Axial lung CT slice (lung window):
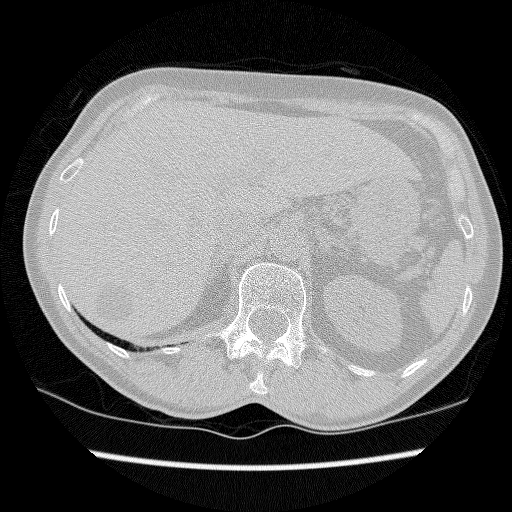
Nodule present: no